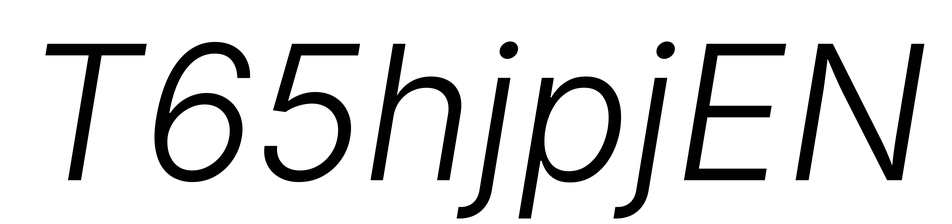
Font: Inter-Italic_Light_Italic